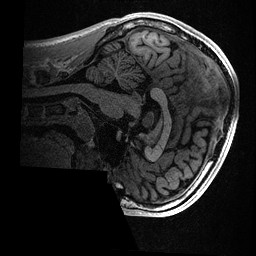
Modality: T1w
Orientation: sagittal
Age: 17
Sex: male
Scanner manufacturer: ge
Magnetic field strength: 3 T
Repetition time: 0.006952 s
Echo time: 0.00292 s